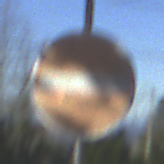
Verkehrszeichen: VerbotDerEinfahrt
Umgebung: Outdoor, Nature
Tageszeit: MorningAfternoon
Wetter: Clear
Licht: Natural
Jahreszeit: Winter
Kontrast: HighContrast